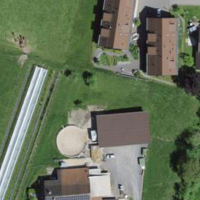
EUNIS habitat code: 54
Species observed at this site:
Papilio machaon